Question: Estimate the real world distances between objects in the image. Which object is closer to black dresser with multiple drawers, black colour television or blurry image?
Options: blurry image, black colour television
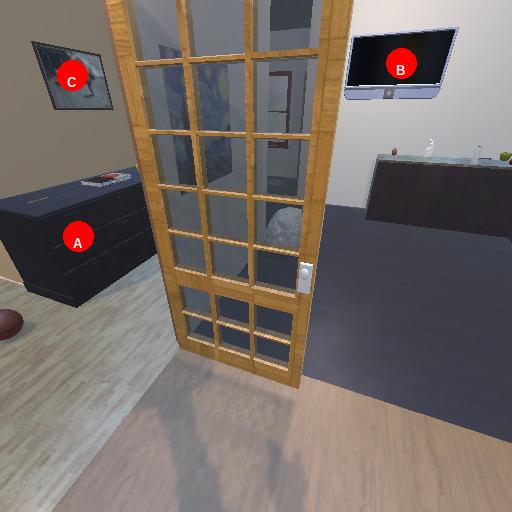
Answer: blurry image